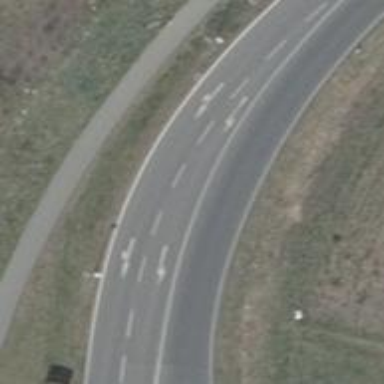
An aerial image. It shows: Unclassified road with asphalt surface.